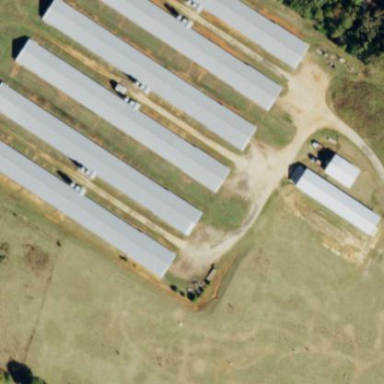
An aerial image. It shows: Poultry house.